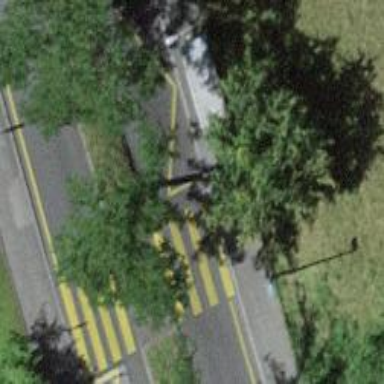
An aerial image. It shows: Kerb serving as barrier.